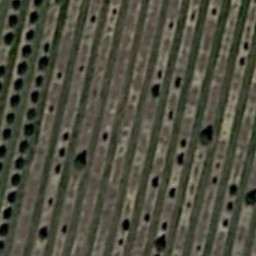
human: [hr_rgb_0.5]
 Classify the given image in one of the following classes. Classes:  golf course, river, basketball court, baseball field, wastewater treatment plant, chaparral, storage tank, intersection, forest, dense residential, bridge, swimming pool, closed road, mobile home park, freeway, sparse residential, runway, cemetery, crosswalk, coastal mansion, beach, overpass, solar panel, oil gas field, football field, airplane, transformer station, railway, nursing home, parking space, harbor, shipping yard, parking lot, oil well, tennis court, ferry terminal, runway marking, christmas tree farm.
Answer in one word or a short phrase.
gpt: christmas tree farm